Field crop: maize
Growth stage: 2
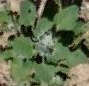
Species: chenopodium